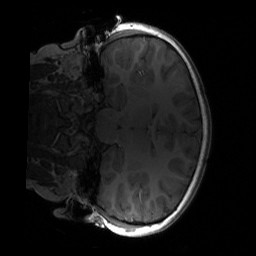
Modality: T1w
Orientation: coronal
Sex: female
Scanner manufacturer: siemens
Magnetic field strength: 3 T
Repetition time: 1.9 s
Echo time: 0.00243 s